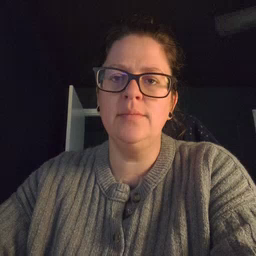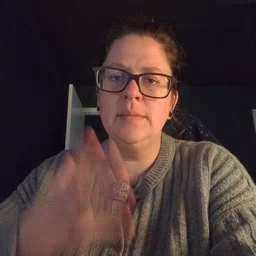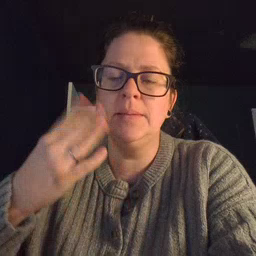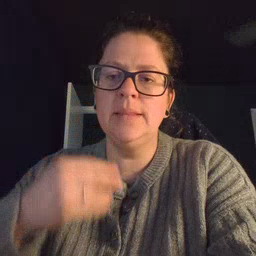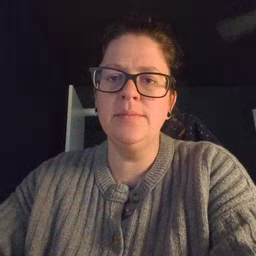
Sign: sleepy